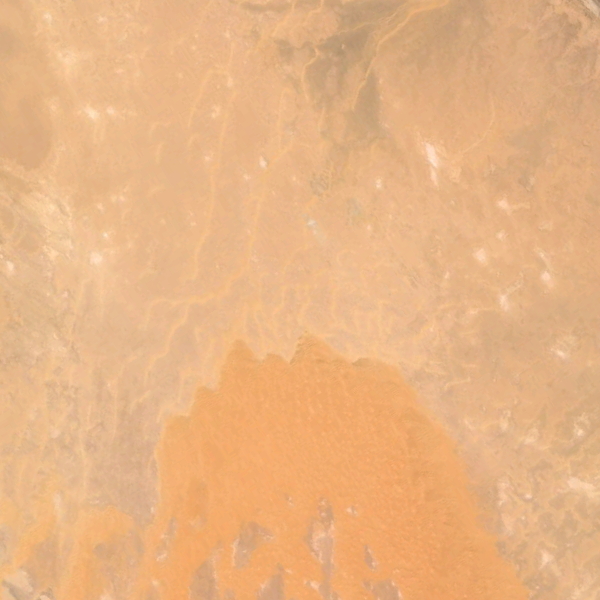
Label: Desert